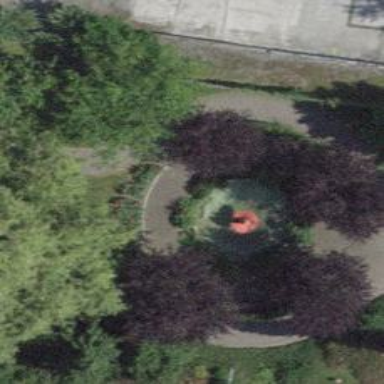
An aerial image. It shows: Beautiful fountain.